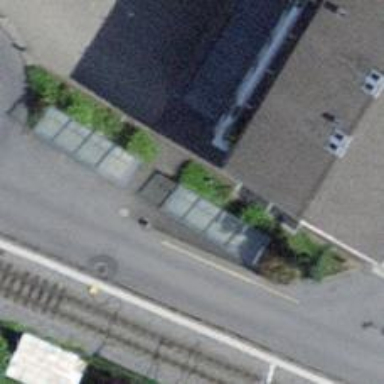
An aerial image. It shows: Bicycle parking facility.